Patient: sex M, age 64
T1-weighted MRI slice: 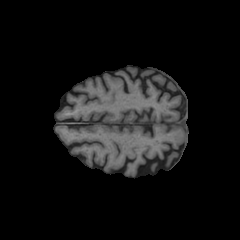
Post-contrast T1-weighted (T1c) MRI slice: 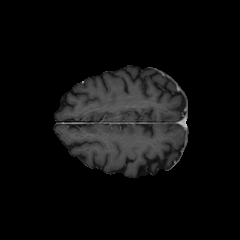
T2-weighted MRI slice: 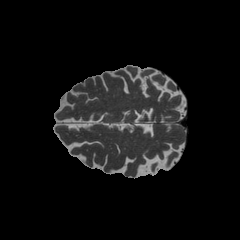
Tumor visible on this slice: no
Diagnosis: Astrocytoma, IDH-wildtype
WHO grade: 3